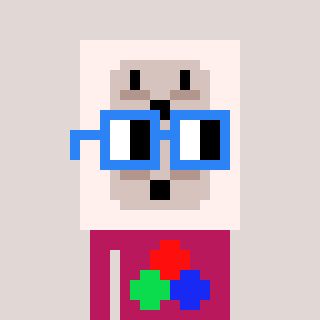
a pixel art character with square blue glasses, a outlet-shaped head and a darkpink-colored body on a warm background